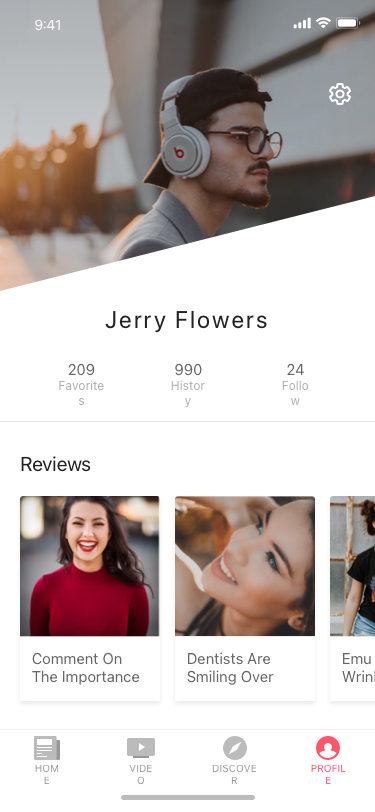
Text in this UI design:
Jerry Flowers
209
Favorites
990
History
24
Follow
Reviews
Comment On The Importance
Dentists Are Smiling Over Painless Veneer Alternative
Emu Oil For Anti Wrinkle